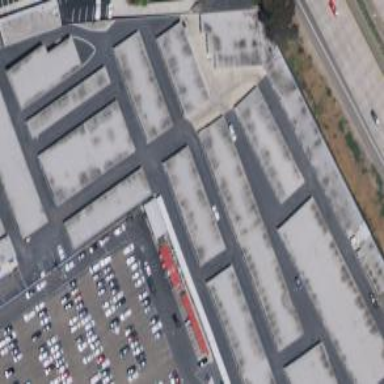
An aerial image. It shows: Industrial building.